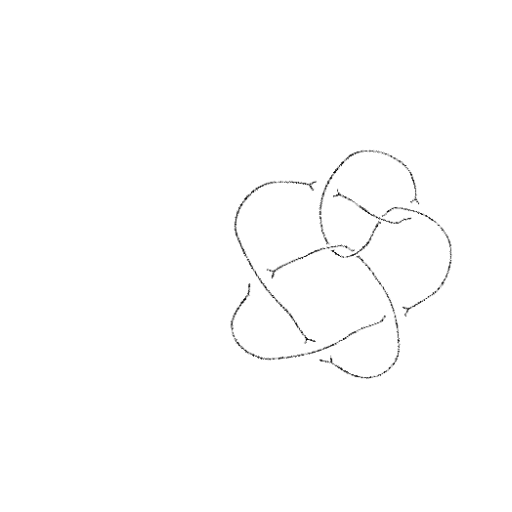
Crossing number: 8